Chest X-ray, PA view. Patient: 56 years old, sex M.
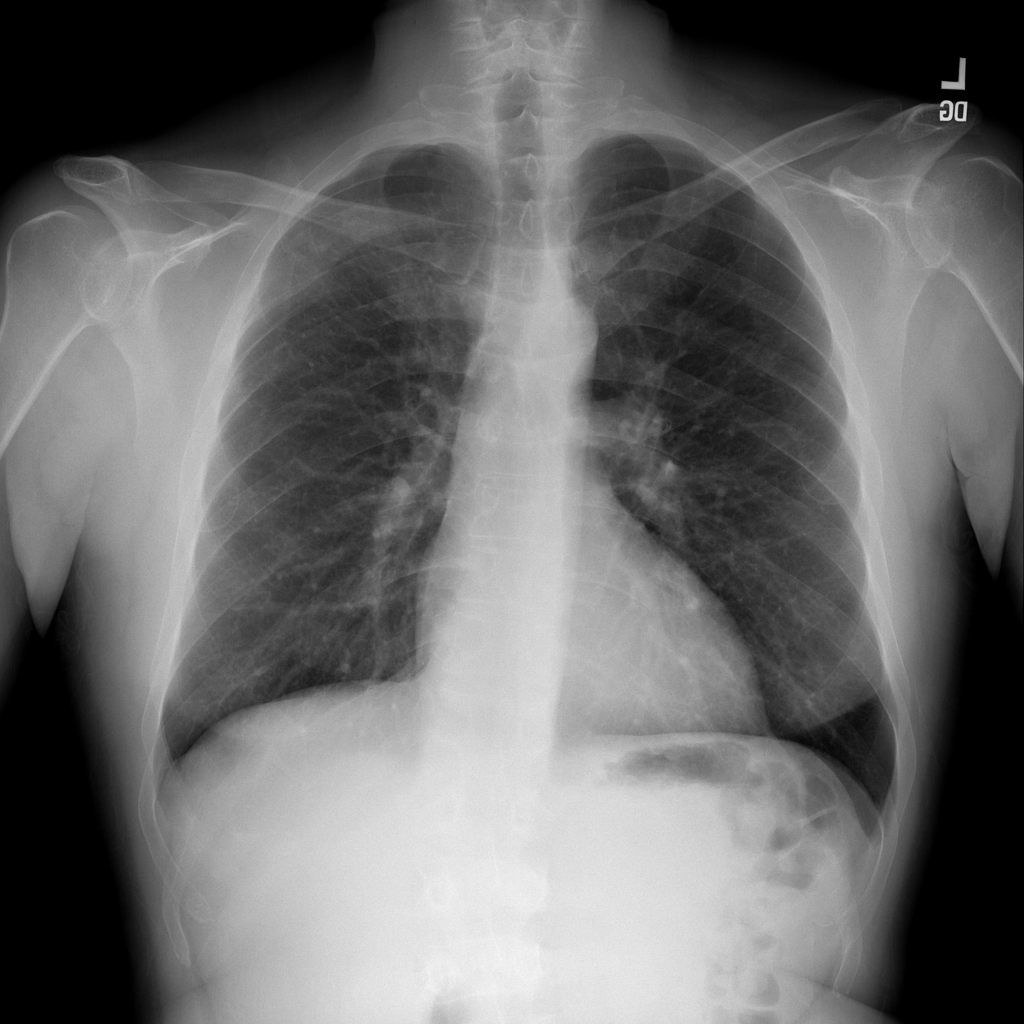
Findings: No Finding